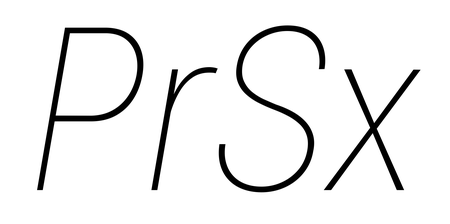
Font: Roboto-Italic_Condensed_Thin_Italic